Question:
Hi guys ,
I'm now working with ActiveMQ and wanna know what is the meaning of enqueued/dequeued messages in DQL. As i know, DLQ doesn't have a consumer to produce any messages. So, there shouldn't have any enqueued or dequeued messages in DLQ queue. Am I right ? or there is another process to perform with pending queues in DLQ. Please advise.
Thanks,
Stop
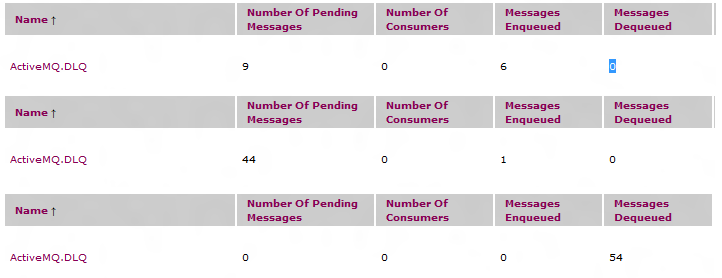
Answer: A DLQ is just a JMS Queue behind the scenes, you can send message to it and consume messages from it just like any other queue...hence the stats, etc.